Interaction volume radius: 10 \u00c5
Interaction volume height: 25 \u00c5
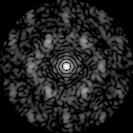
Disorder parameter: 0.6787